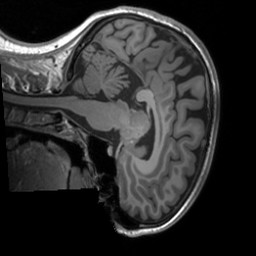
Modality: T1w
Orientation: sagittal
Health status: healthy
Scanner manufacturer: siemens
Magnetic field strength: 3 T
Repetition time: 1.9 s
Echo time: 0.00226 s